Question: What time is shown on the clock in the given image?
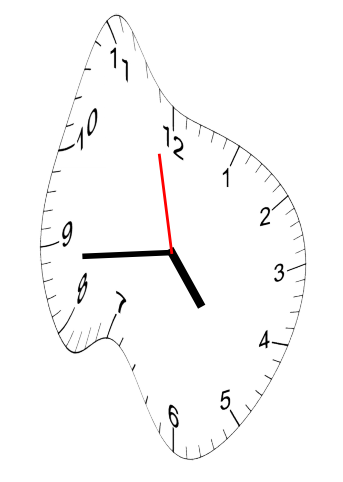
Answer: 04:43:58